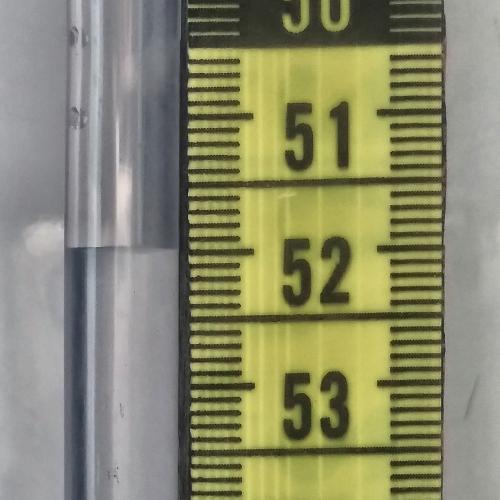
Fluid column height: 52.0 cm